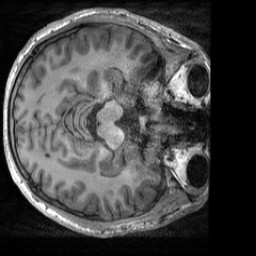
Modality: T1w
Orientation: axial
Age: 26
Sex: male
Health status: healthy
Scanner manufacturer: siemens
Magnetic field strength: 3 T
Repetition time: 2 s
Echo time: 0.00232 s